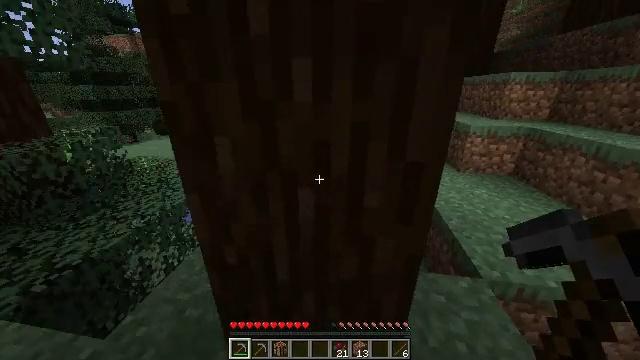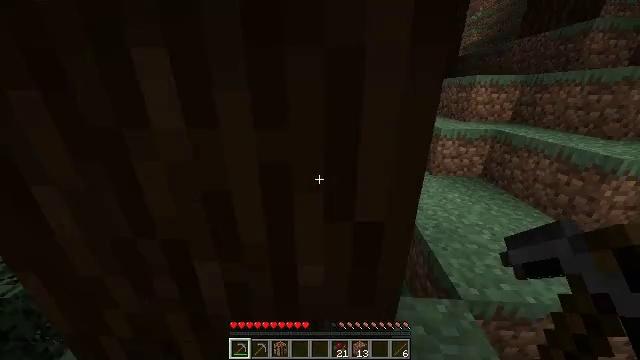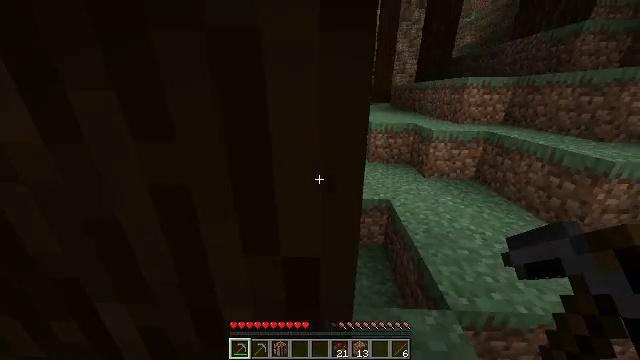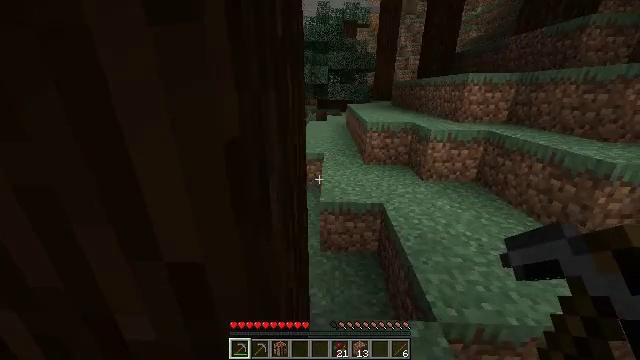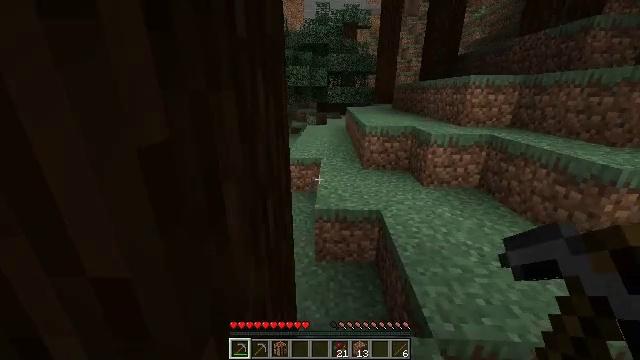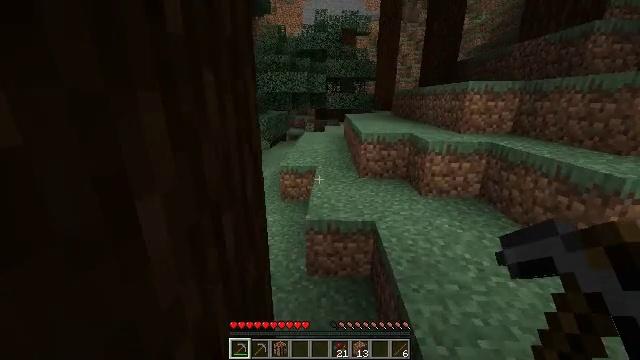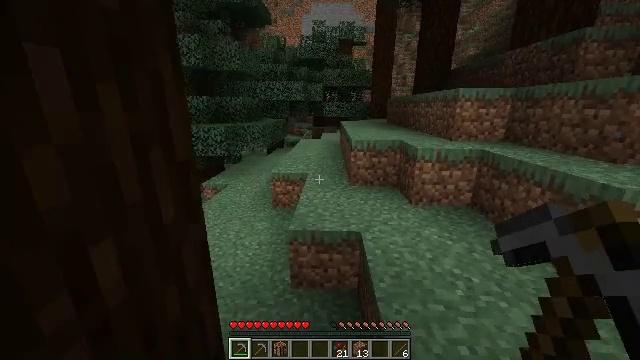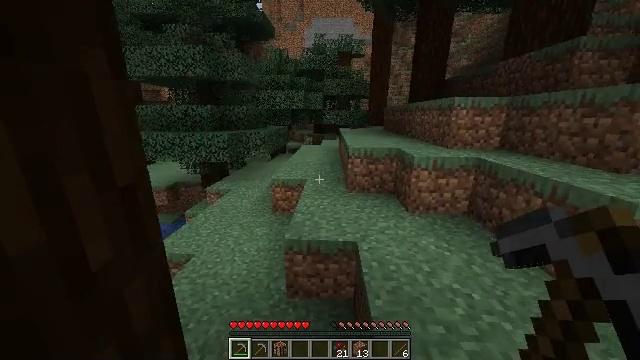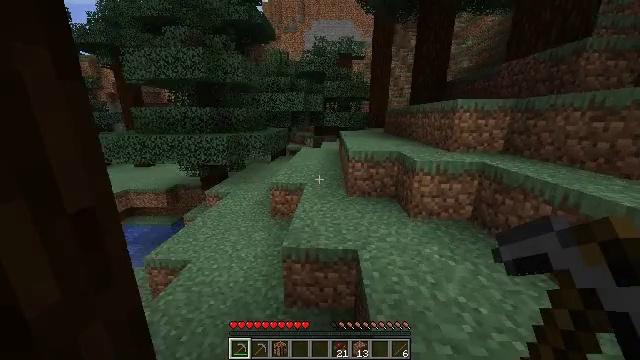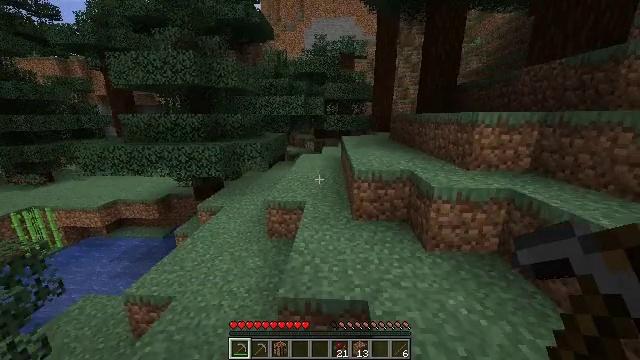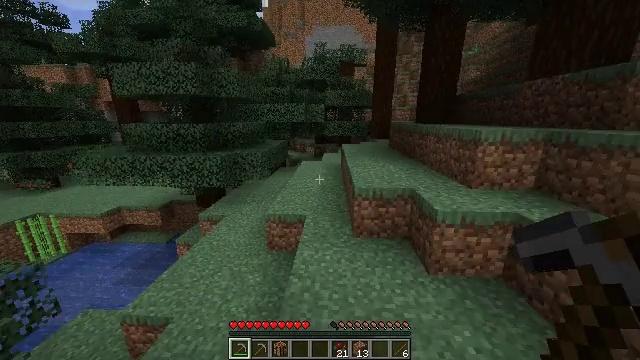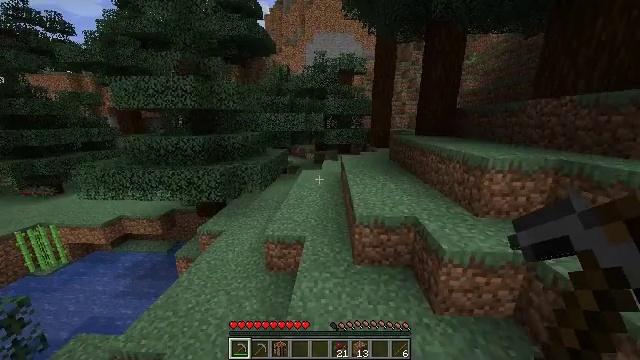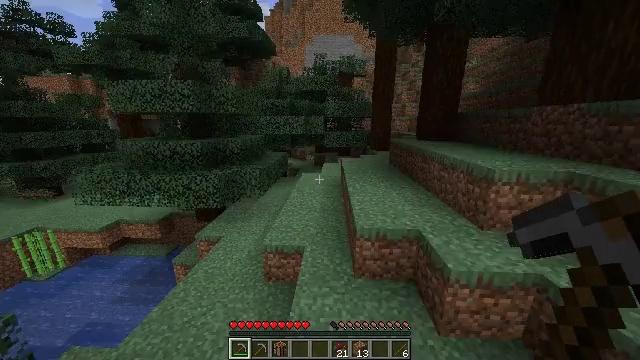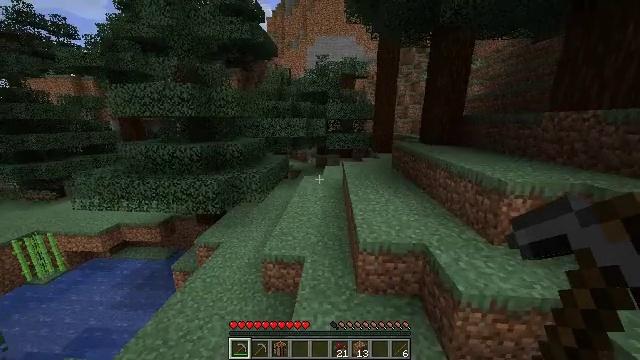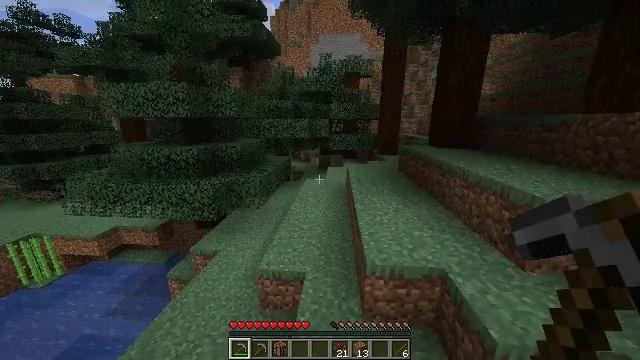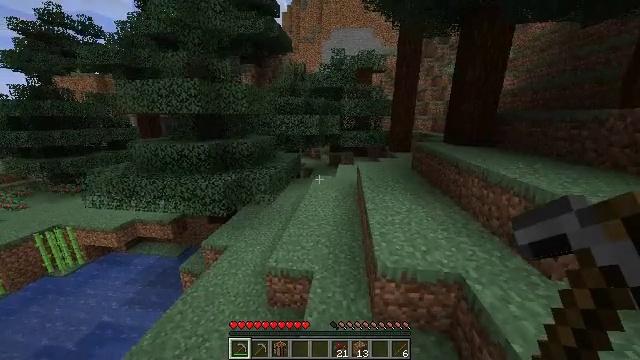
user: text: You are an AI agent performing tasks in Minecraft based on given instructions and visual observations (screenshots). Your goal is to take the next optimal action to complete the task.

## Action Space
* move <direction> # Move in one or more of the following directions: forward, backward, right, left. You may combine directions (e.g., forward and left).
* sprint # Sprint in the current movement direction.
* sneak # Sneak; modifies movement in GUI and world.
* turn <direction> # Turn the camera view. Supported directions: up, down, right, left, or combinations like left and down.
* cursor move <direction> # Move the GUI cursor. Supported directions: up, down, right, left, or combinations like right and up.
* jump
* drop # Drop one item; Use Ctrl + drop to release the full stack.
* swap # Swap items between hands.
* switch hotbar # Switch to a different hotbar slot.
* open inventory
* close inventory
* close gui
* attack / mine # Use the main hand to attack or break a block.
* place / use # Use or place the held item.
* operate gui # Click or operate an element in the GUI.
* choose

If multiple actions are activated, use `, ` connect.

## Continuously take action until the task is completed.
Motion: motion action
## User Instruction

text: Clear the sweet berry bush to collect the sweet berries.
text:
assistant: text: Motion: move forward and move right, sprint, turn right
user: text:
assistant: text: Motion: move forward and move right, sprint
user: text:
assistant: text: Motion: move forward and move right, sprint
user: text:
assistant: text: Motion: move forward and move right, sprint, turn up
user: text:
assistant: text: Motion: move forward and move right, sprint, turn up
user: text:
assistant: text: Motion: move forward, sprint, turn up
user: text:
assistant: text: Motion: move forward, sprint, turn up
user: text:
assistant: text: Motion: move forward, sprint
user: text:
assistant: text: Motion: move forward, sprint, jump
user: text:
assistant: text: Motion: move forward, sprint, jump
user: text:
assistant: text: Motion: move forward, sprint, jump
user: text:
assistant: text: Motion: move forward, sprint, jump
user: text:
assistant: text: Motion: move forward, sprint, jump
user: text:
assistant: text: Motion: move forward, sprint, jump
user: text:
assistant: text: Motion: move forward, sprint, turn left, jump
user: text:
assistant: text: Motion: move forward, sprint, turn left and down, jump
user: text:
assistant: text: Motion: move forward, sprint, turn left, jump
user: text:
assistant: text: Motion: move forward, sprint, turn left, jump
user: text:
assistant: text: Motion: move forward, sprint, turn left, jump
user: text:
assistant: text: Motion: move forward, sprint, turn left, jump
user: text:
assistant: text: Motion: move forward, sprint, turn left, jump
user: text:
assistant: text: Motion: move forward, sprint, jump
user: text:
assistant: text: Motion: move forward, sprint, jump
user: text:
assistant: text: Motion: move forward, sprint, turn right, jump
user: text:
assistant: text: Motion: move forward, sprint, turn right, jump
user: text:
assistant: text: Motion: move forward and move right, sprint, turn right, jump
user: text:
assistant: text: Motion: move forward and move right, sprint, turn right, jump
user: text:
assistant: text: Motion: move forward and move right, sprint, turn right, jump
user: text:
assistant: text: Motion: move forward and move right, sprint, turn right, jump
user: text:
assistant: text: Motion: move forward and move right, sprint, turn right, jump